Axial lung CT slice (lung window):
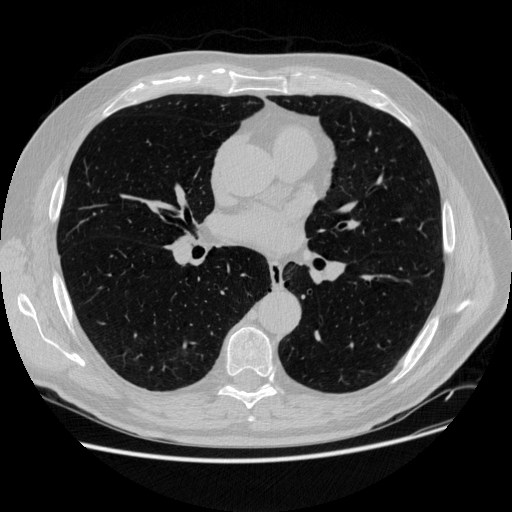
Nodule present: no